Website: walmart
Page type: payment
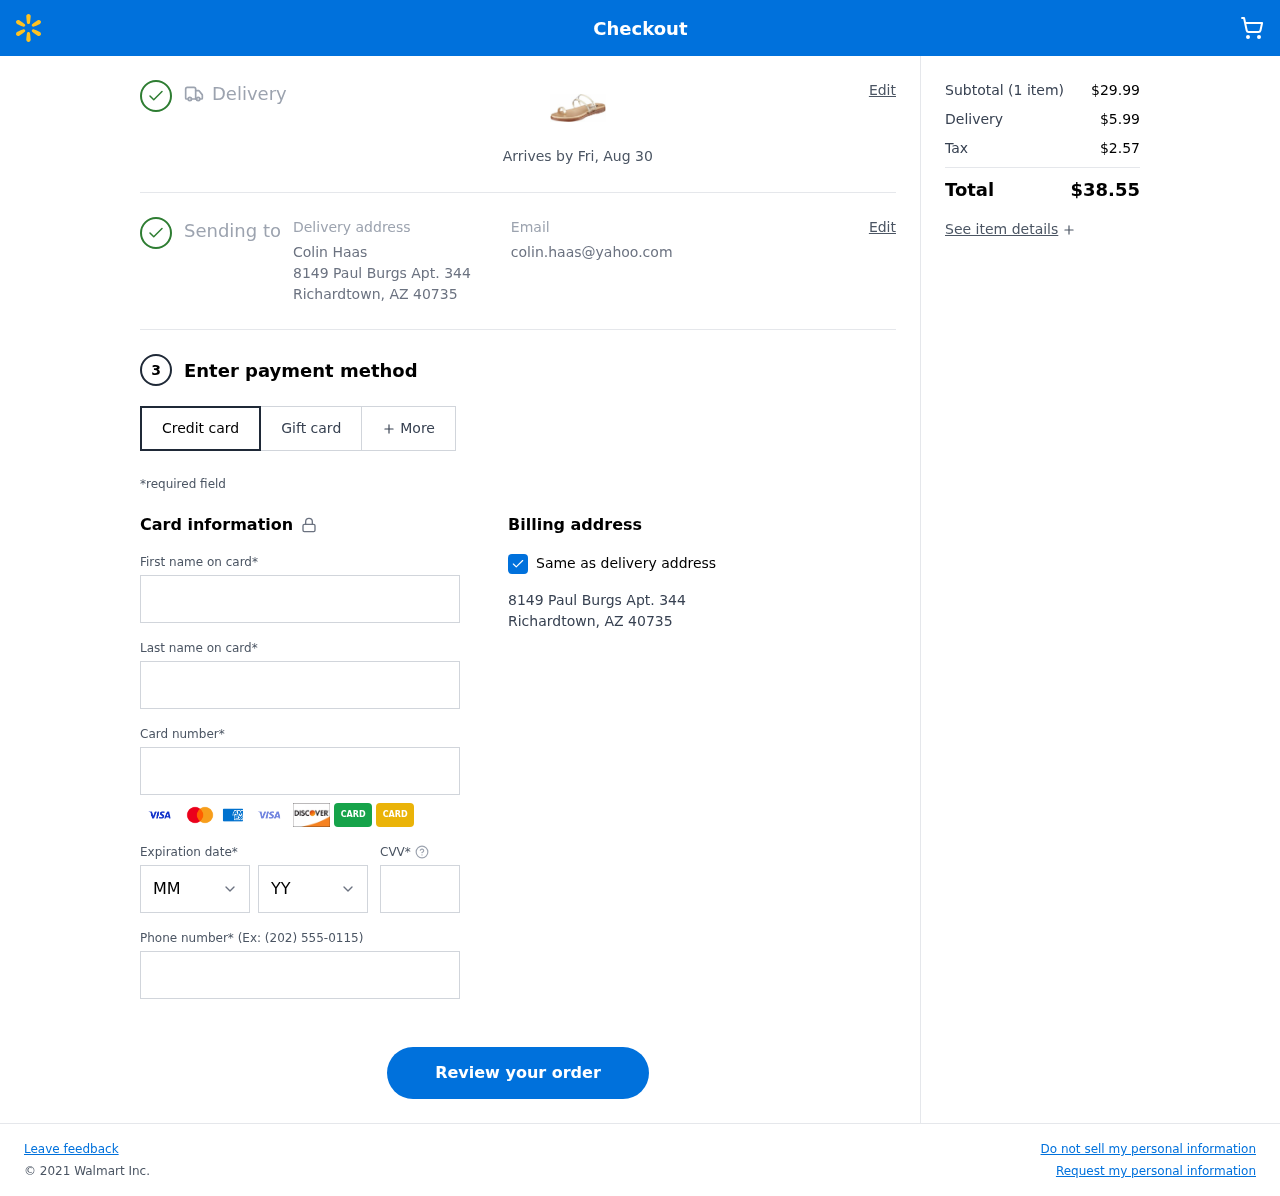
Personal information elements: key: PII_CARD_CVV
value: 523
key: PII_CARD_EXPIRY_MONTH
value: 08
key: PII_CARD_EXPIRY_YEAR
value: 30
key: PII_CARD_NUMBER
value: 2710 6819 2470 8492
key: PII_CITY
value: Richardtown
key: PII_EMAIL
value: colin.haas@yahoo.com
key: PII_FIRSTNAME
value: Colin
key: PII_FULLNAME
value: Colin Haas
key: PII_LASTNAME
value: Haas
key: PII_PHONE
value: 2943079352
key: PII_POSTCODE
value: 40735
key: PII_STATE_ABBR
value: AZ
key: PII_STREET
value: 8149 Paul Burgs Apt. 344
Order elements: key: ORDER_DELIVERY_DATE
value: Arrives by Fri, Aug 30
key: ORDER_NUM_ITEMS
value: (1 item)
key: ORDER_SUBTOTAL
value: $29.99
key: ORDER_SHIPPING_COST
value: $5.99
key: ORDER_TAX
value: $2.57
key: ORDER_TOTAL
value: $38.55